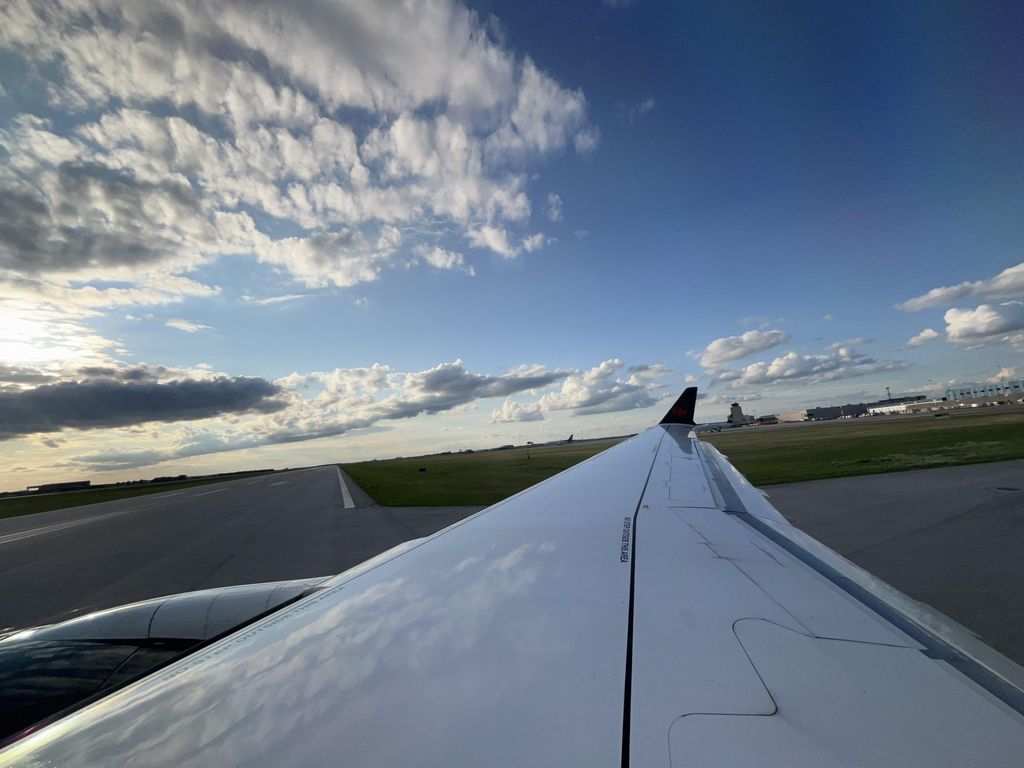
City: winnipeg